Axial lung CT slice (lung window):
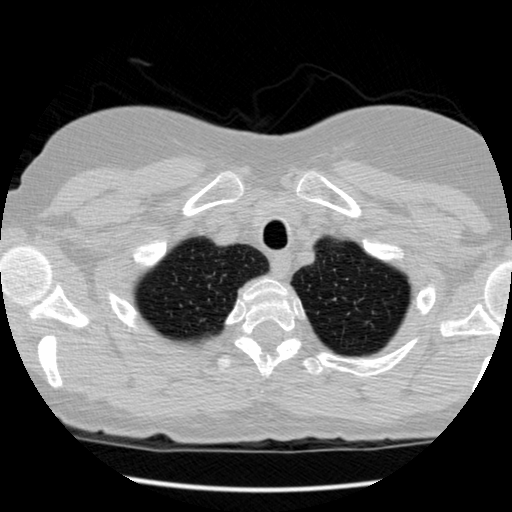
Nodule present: no